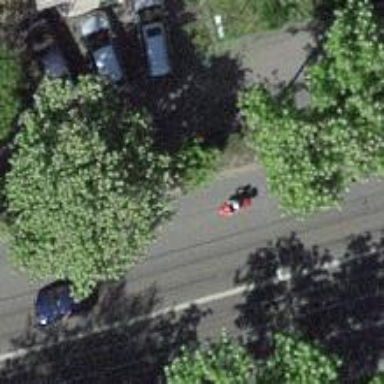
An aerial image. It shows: Beautiful avenue lined with deciduous broadleaved trees.